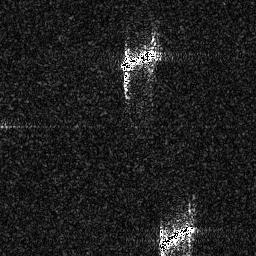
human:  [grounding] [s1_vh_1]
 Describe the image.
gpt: In the satellite image, there is  <ref>1 large ship </ref> <box>[[46, 17, 61, 37, 0]]</box> located at top,  <ref>1 medium ship </ref> <box>[[60, 85, 76, 98, 0]]</box> located at bottom.